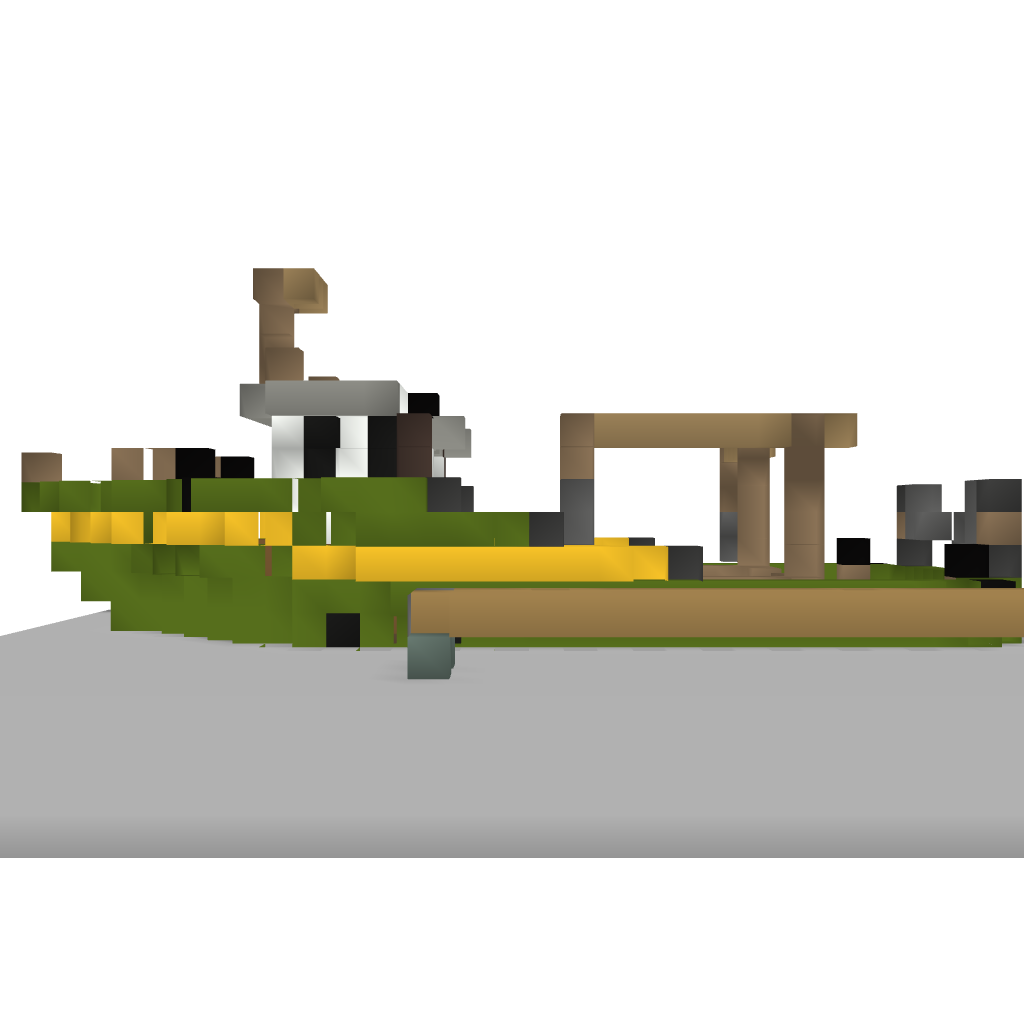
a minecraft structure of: Fishing boat